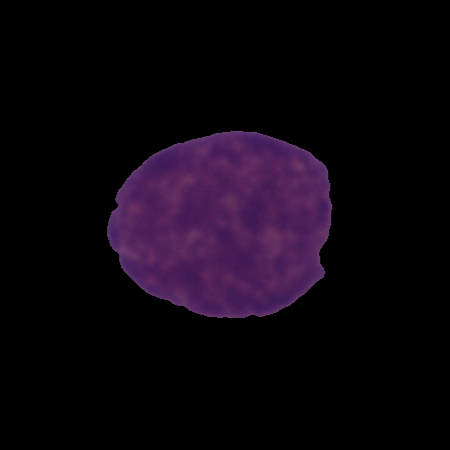
Label: cancer